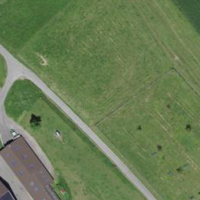
EUNIS habitat code: 52
Species observed at this site:
Vicia sepium